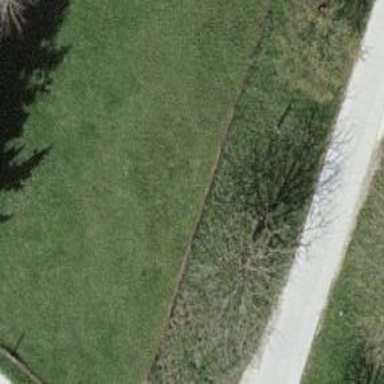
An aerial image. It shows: Beautiful tree in nature.